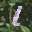
Label: 1